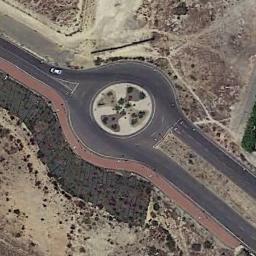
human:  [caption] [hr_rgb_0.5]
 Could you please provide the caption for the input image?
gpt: There is a car at the roundabout .

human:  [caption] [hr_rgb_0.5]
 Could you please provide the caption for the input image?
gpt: There is a moving vehicle on the road at the roundabout, With some trees and a large area of ​​wasteland around the roundabout .

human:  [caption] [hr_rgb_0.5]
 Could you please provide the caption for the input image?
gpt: The roundabout is on the bare land .

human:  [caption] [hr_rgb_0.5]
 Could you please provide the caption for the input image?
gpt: The roundabout with two exits and entrances is in the wasteland .

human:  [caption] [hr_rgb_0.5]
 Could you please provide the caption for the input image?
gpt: There are bare land around the roundabout .